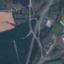
Land use / land cover class: Highway